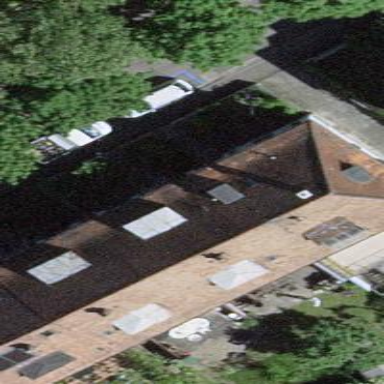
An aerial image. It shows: Terrace building.